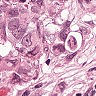
Metastatic tissue present: yes